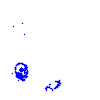
Particle: electron